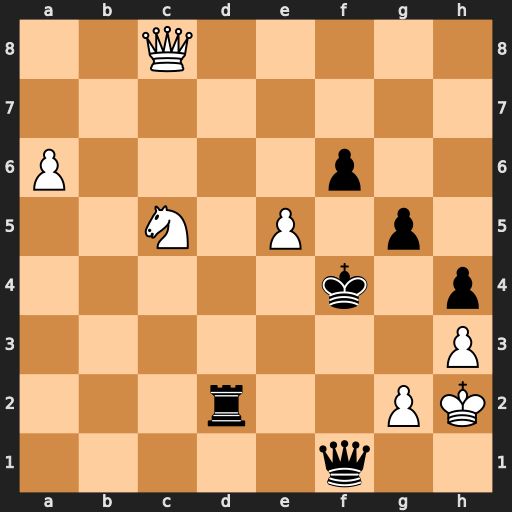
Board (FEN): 2Q5/8/P4p2/2N1P1p1/5k1p/7P/3r2PK/5q2
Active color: w
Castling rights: -
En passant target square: -
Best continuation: Qg4+ Ke3 a7 Rd4 a8=Q Rxg4 Qa3+